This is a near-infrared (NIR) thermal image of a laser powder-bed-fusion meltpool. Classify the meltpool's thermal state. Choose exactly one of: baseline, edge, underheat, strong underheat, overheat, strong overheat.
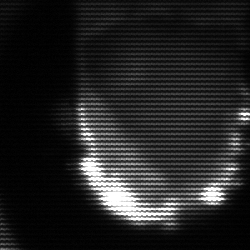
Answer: baseline